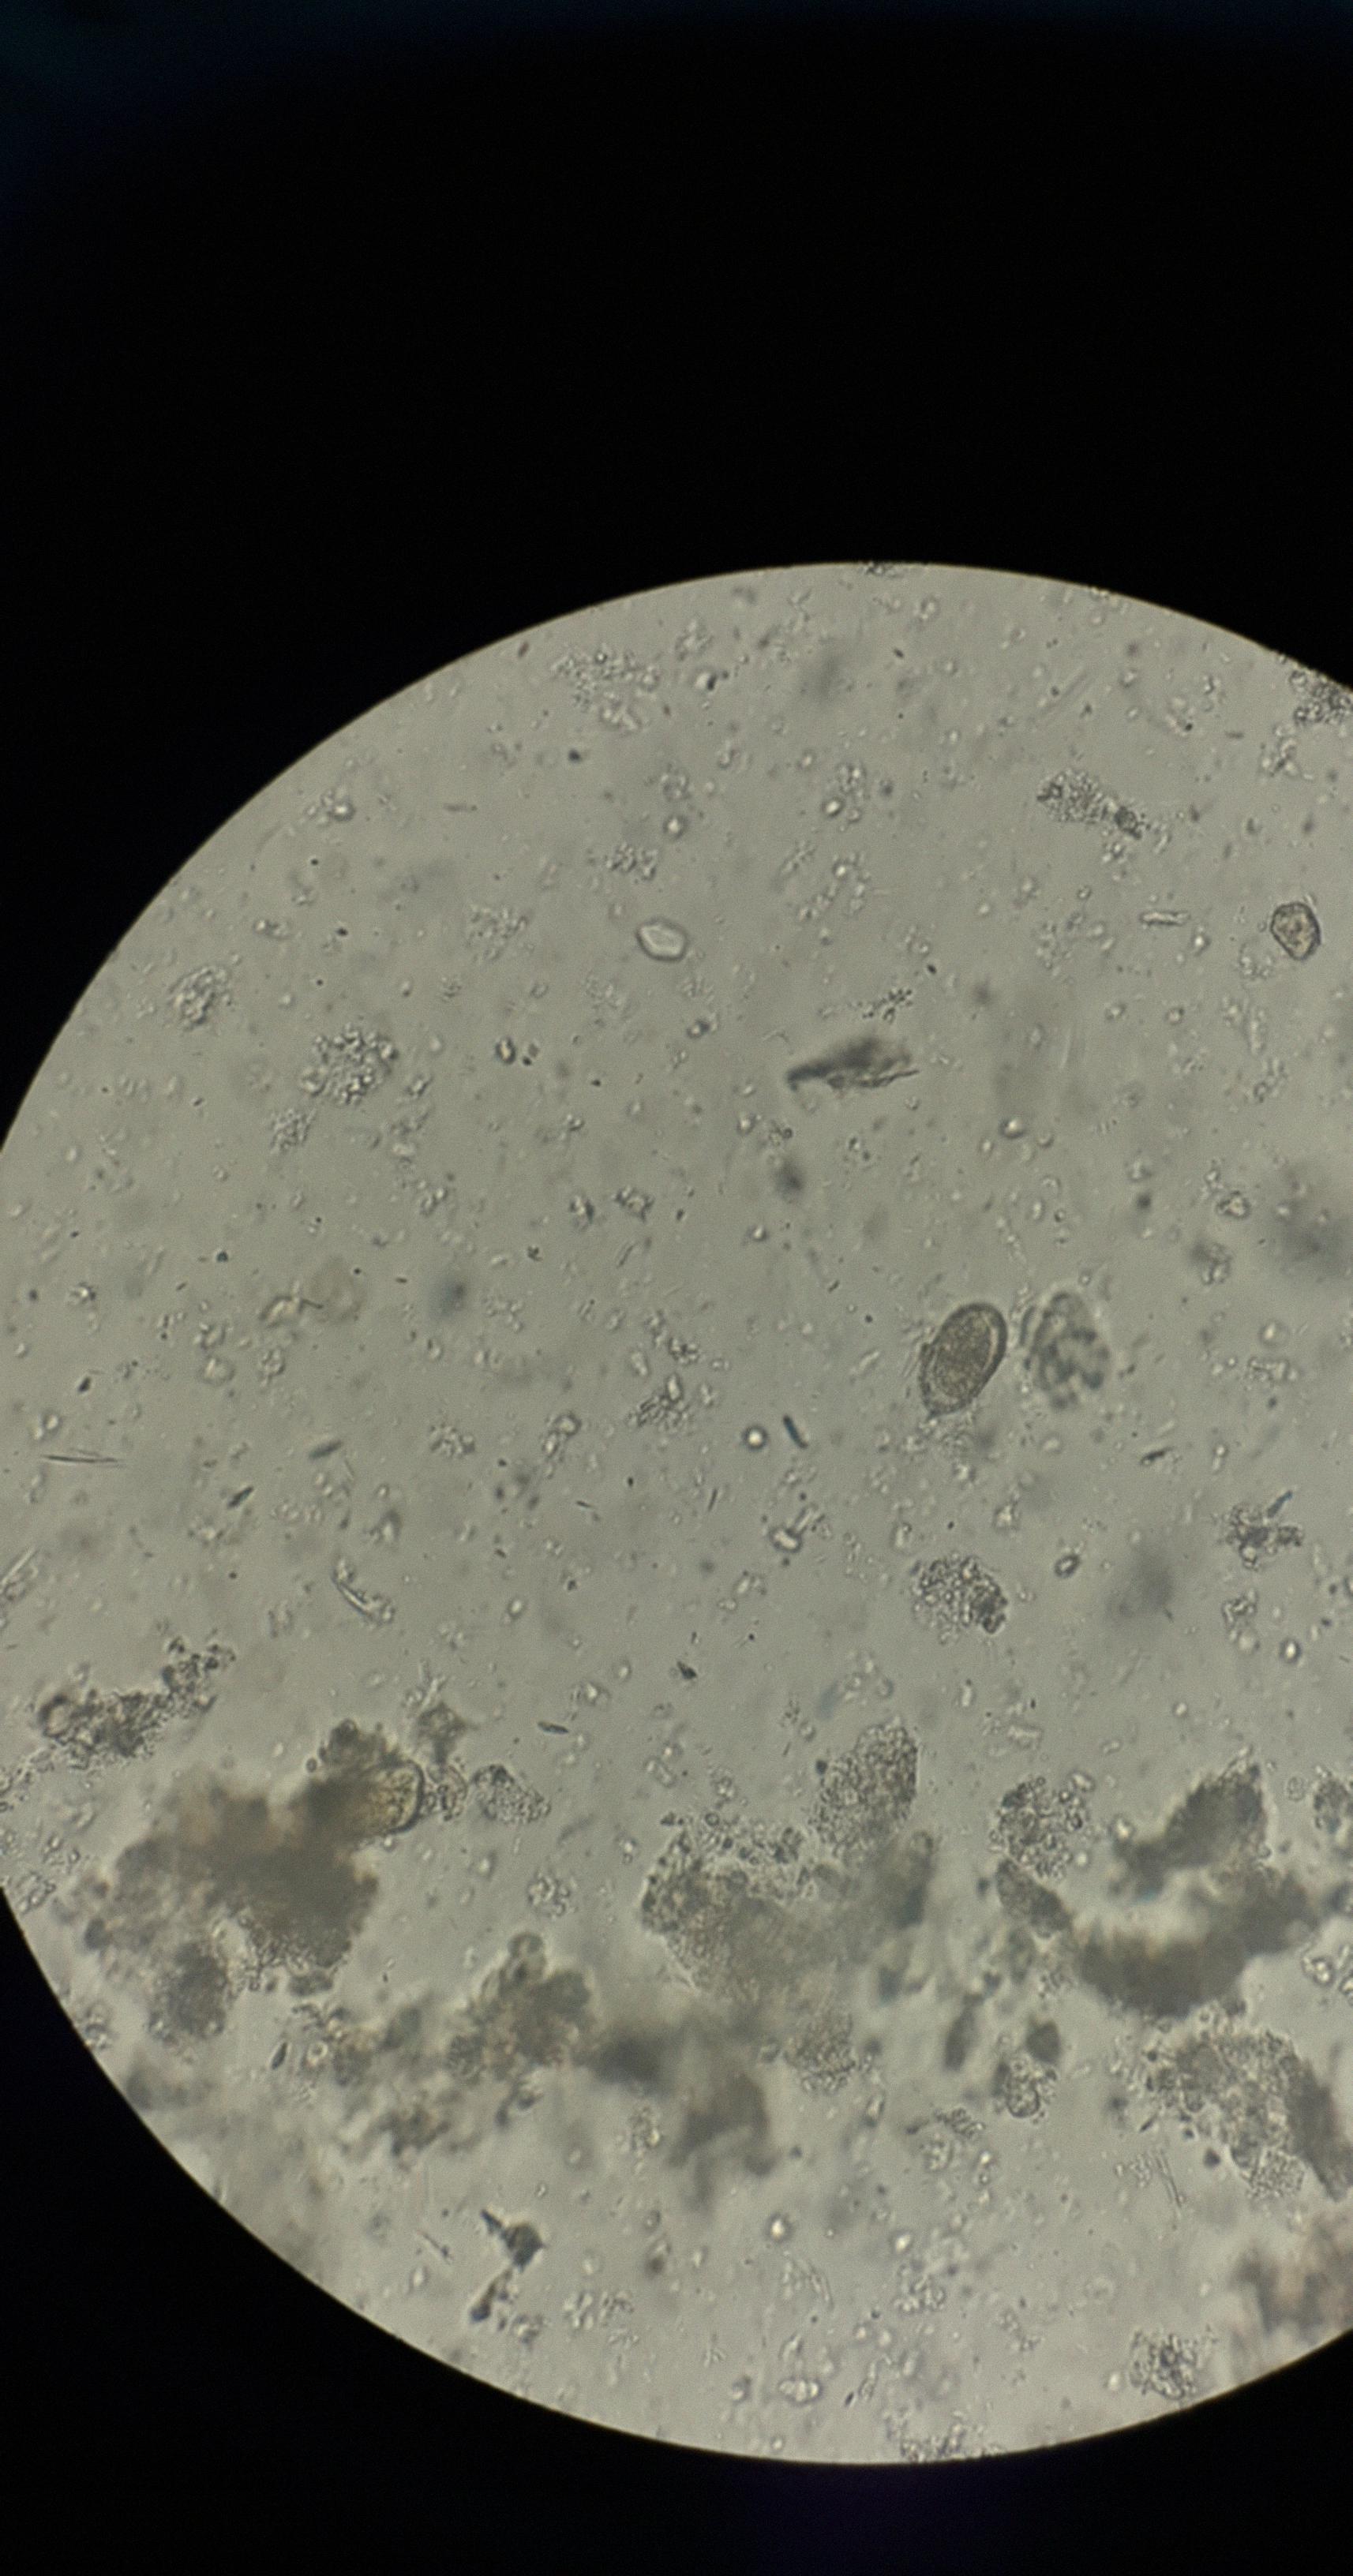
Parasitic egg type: Capillaria philippinensis